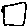
Label: square